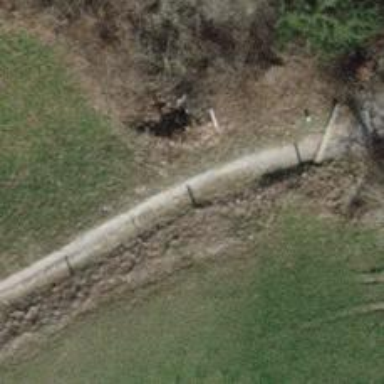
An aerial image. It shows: Path with excellent visibility for trail.